Field crop: maize
Growth stage: 2
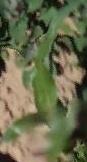
Species: maize